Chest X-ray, AP view. Patient: 64 years old, sex F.
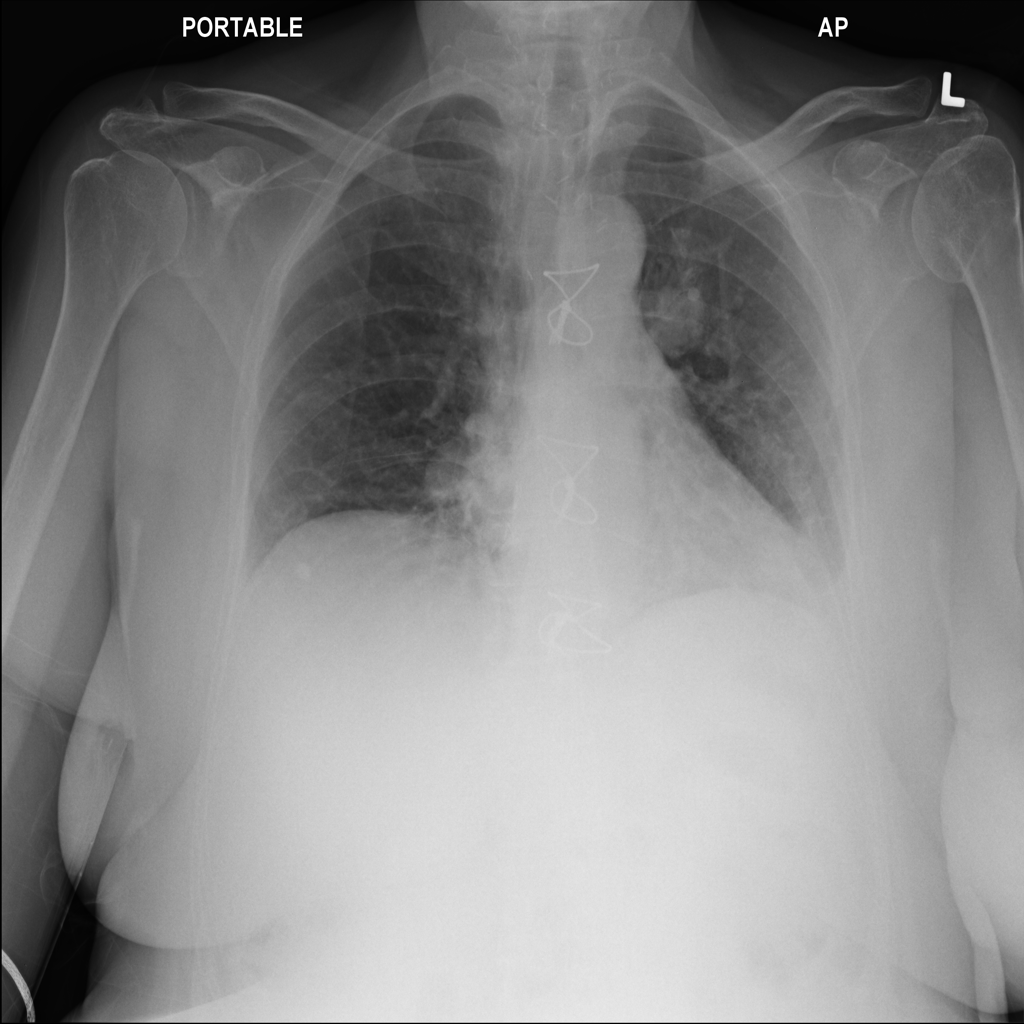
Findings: Effusion, Mass